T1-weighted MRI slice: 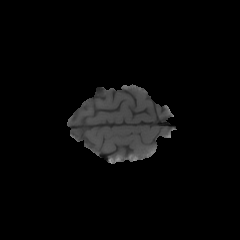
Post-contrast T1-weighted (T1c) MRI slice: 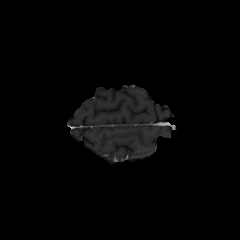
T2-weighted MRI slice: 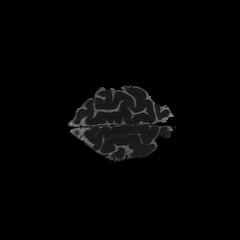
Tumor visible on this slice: no